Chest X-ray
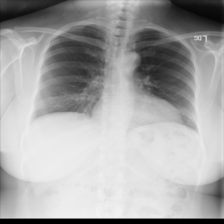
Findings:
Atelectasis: negative
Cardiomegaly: negative
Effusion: negative
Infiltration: negative
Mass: negative
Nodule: negative
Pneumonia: negative
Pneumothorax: negative
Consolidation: negative
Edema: negative
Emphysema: negative
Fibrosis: negative
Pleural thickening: negative
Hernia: negative